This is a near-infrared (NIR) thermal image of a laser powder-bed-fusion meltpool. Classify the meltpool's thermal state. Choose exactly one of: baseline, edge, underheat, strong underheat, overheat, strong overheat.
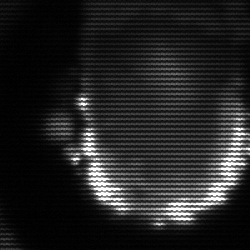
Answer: baseline